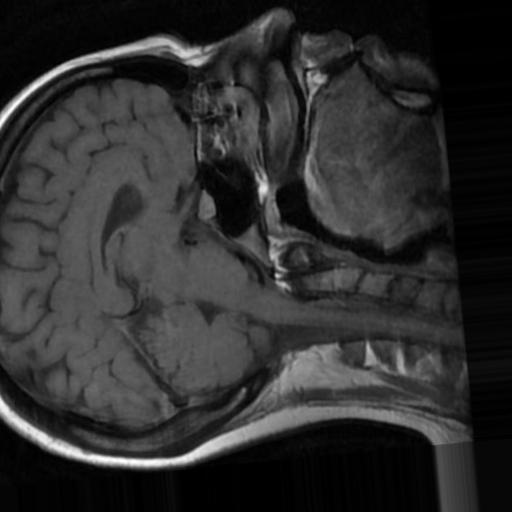
Label: brain_tumor